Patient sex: M
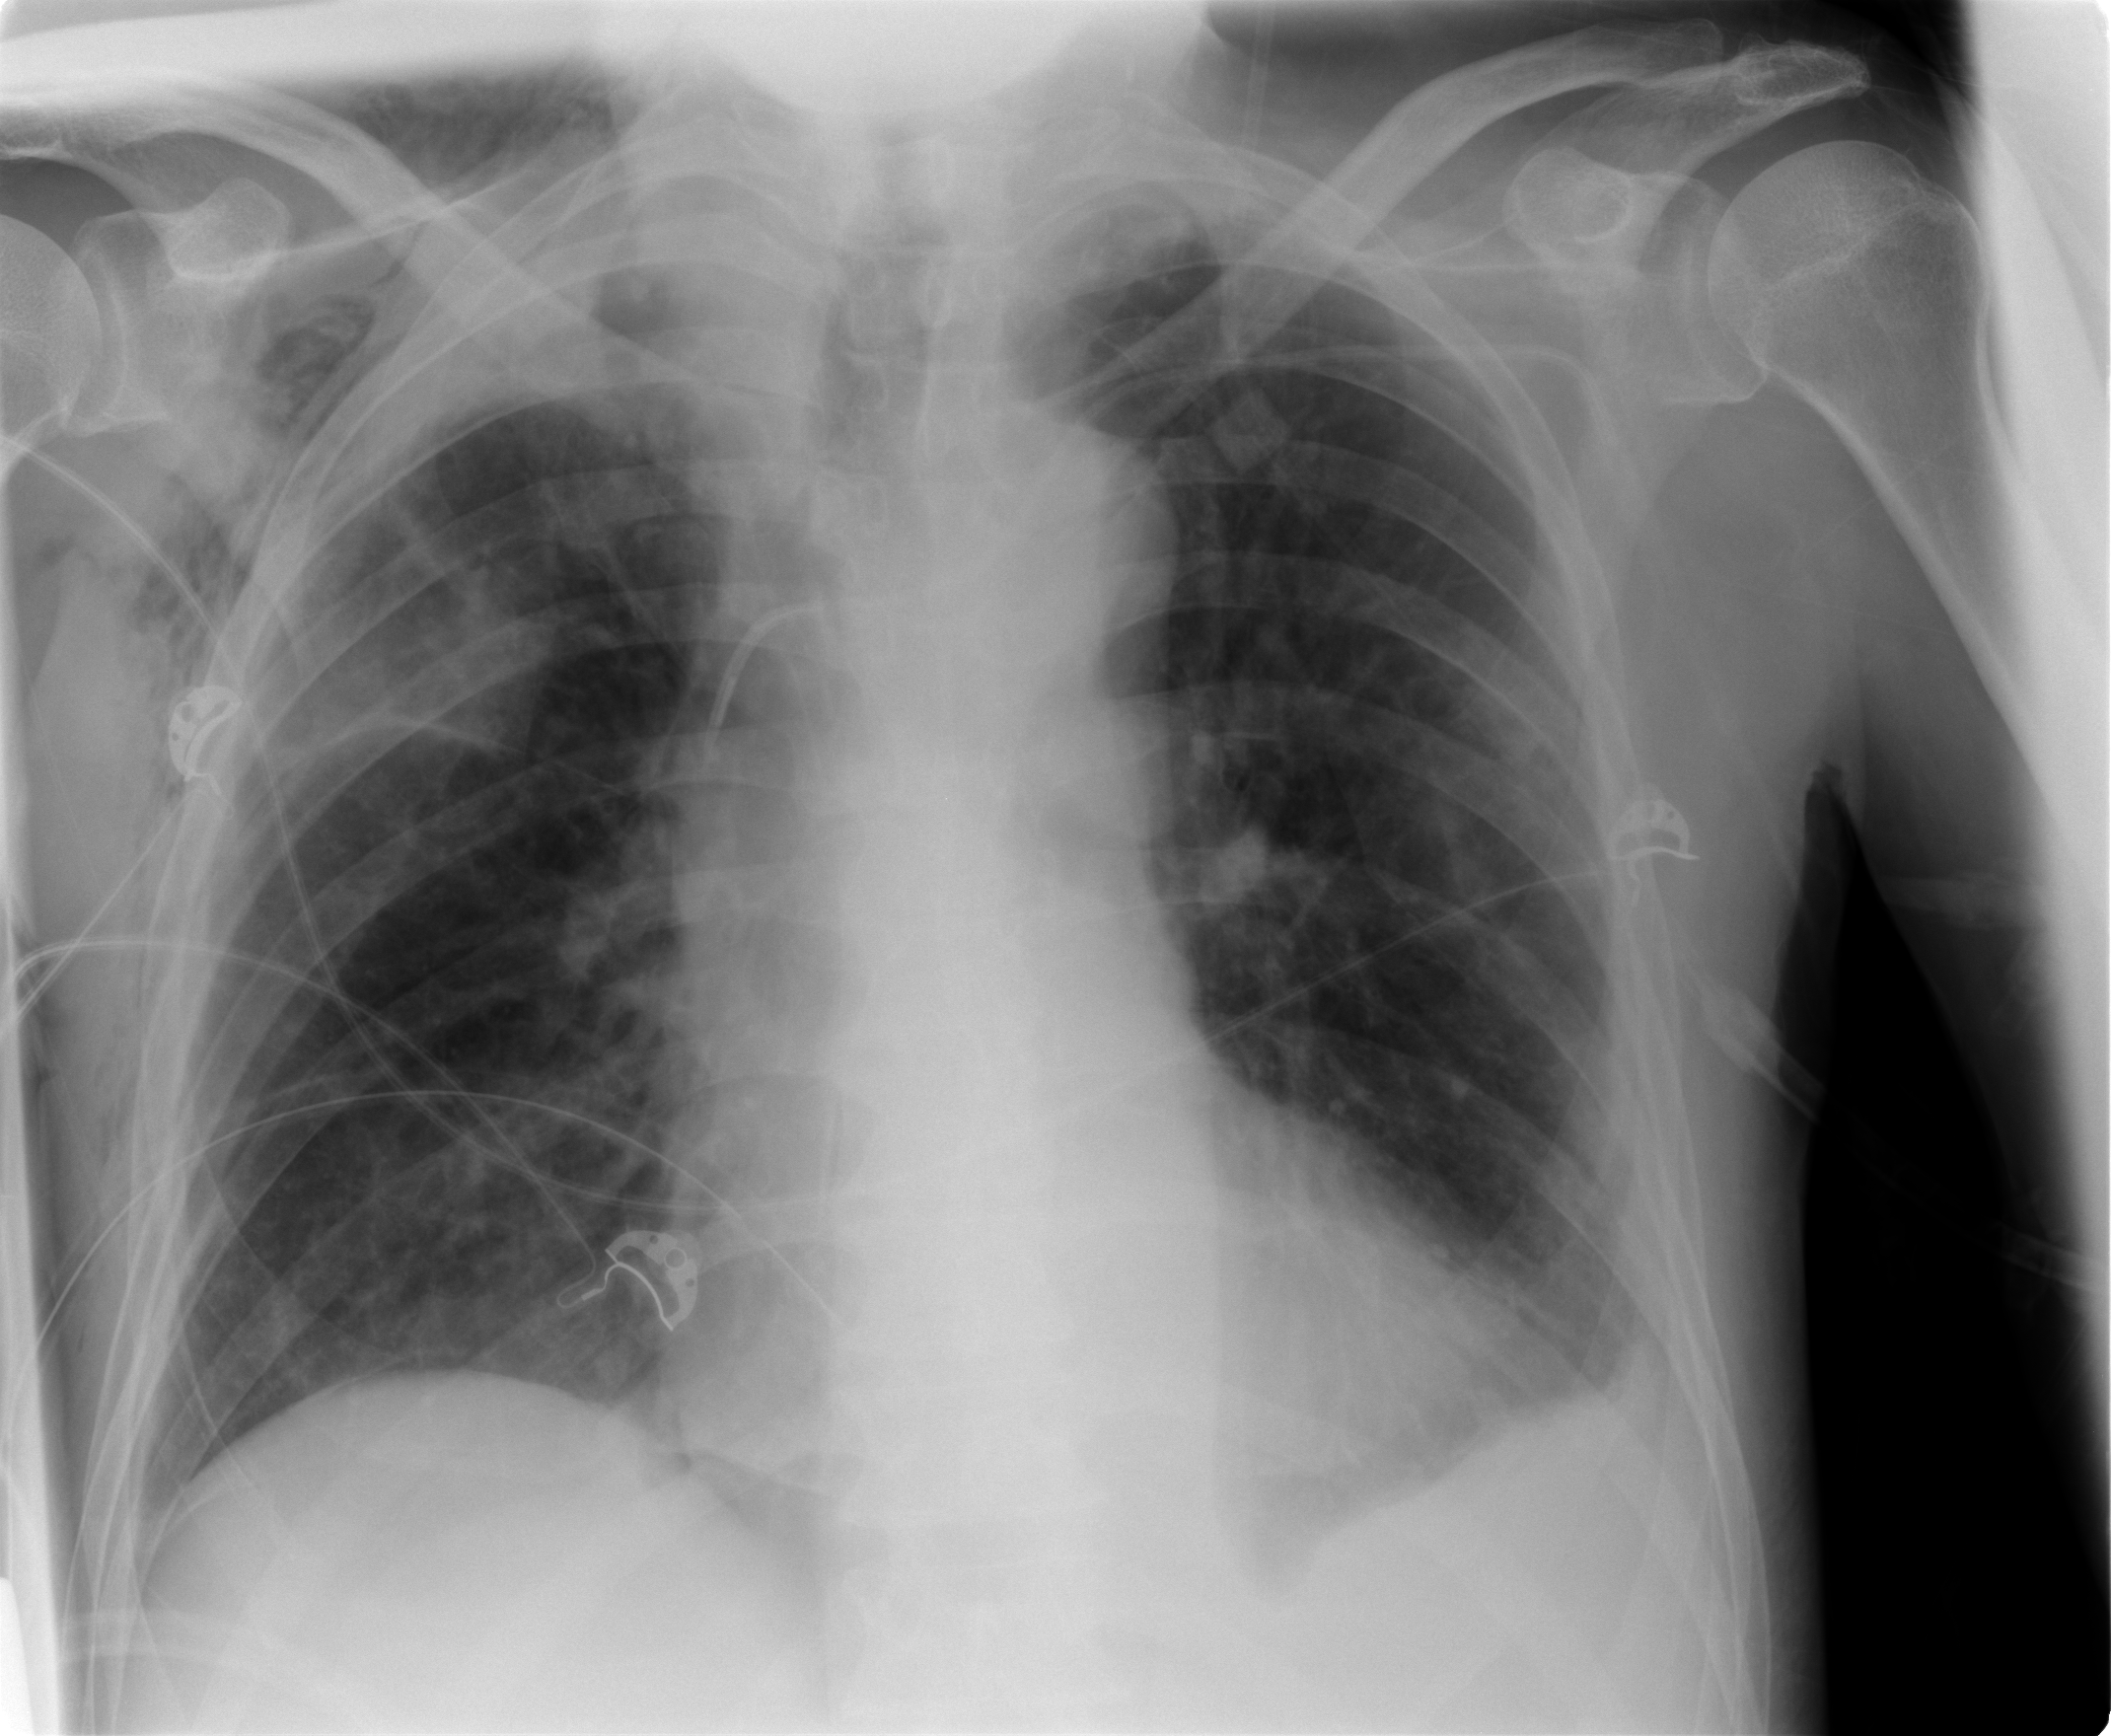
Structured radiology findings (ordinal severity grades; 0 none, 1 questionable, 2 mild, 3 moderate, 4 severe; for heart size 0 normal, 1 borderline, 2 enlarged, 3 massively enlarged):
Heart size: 2
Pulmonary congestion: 1
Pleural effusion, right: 0
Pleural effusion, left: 2
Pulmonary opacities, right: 1
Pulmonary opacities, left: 2
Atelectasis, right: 2
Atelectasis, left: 3